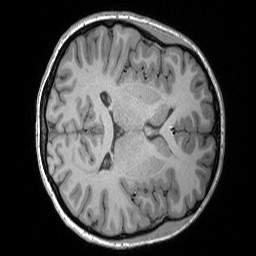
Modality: T1w
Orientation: axial
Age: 20
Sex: female
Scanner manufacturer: siemens
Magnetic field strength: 3 T
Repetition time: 1.9 s
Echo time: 0.00302 s